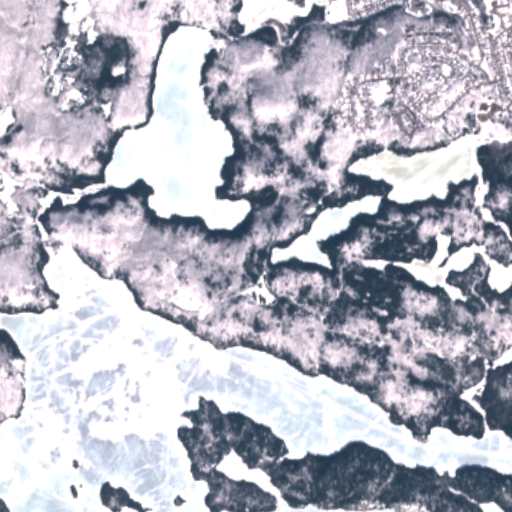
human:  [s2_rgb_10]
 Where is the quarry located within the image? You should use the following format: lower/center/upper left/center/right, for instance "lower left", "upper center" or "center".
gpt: The quarry is located in the center left of the image.
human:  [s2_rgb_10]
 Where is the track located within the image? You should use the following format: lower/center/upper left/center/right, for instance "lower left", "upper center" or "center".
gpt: The track is located in the upper right of the image.
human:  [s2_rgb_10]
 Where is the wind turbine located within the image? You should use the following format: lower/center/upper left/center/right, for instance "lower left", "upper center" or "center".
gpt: The wind turbine is located in the upper right of the image.
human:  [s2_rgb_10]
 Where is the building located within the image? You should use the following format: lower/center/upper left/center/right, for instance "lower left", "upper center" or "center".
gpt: The building is located in the upper right of the image.
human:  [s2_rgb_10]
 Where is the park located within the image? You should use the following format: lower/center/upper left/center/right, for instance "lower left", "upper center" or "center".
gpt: There is no park in the image.